Question: I am trying to put bar to close to black footer its working in chrome but not in firefox and opera. The picture in chrome is like it

But in firefox and opera the social bar is down and not coming directly underneath the footer.
Live site here
<URL>
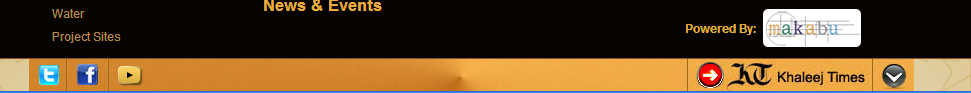
Answer: You are not clearing your floats. Add 'overflow: hidden' to '#CopyRight'.
Here is a short article explaining why and how to clear floats - <URL> by: Chris Coyier